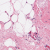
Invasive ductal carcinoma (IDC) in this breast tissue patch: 0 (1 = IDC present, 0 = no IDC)